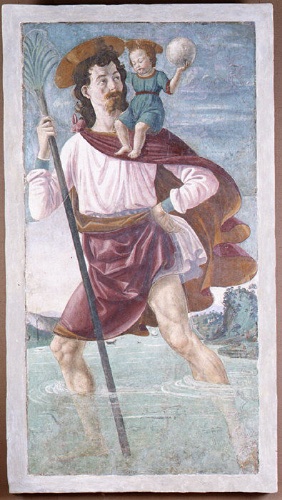
Title: Saint Christopher and the Infant Christ
Artist: Domenico Ghirlandaio (Domenico Bigordi)
Artist bio: Italian, Florence 1448/49–1494 Florence
Object type: Painting
Classification: Paintings
Medium: Fresco
Dimensions: 112 x 59 in. (284.5 x 149.9 cm)
Department: European Paintings
Credit line: Gift of Cornelius Vanderbilt, 1880
Accession year: 1880
Repository: Metropolitan Museum of Art, New York, NY
Tags: Rivers|Saint Christopher|Jesus